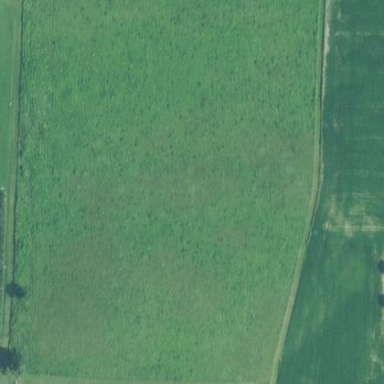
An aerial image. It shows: Prairie grassland.